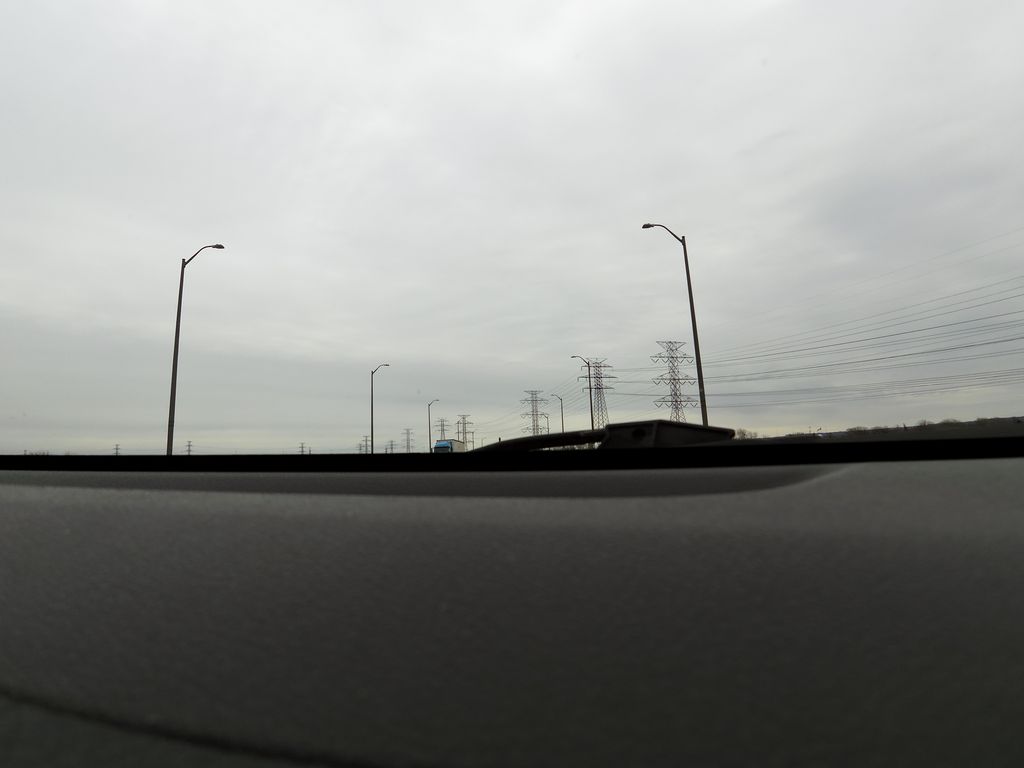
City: hamilton